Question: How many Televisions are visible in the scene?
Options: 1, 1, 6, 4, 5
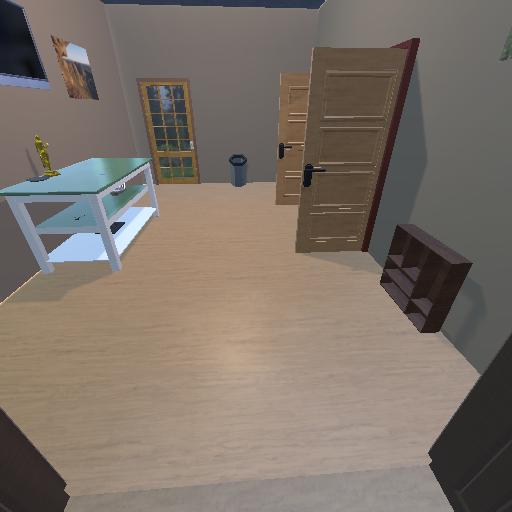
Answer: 1